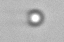
Label: nanoplankton_mix